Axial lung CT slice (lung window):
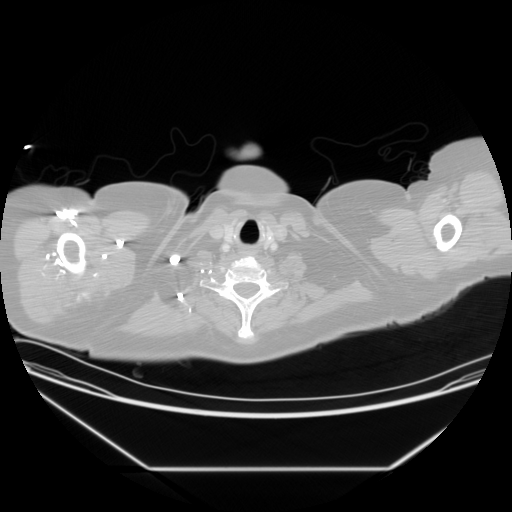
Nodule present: no